Field crop: maize
Growth stage: 2
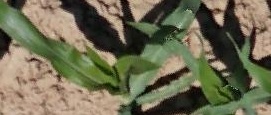
Species: maize